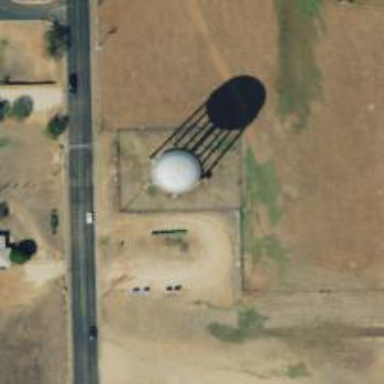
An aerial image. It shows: Water tower that is man-made.